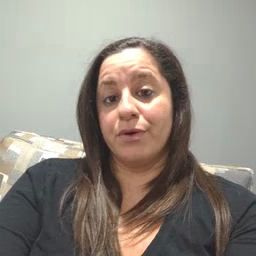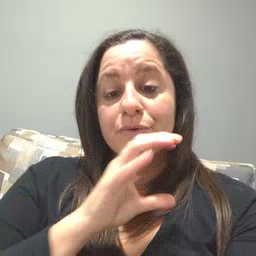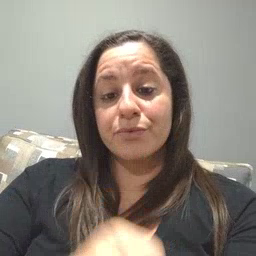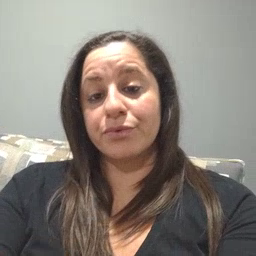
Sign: old